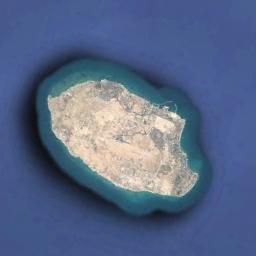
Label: island